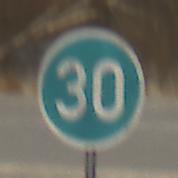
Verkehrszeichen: VorgeschriebeneMindestgeschwindigkeit
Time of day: MorningAfternoon
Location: Outdoor (Suburban)
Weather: PartlyCloudy
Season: NotSpecified
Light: Natural